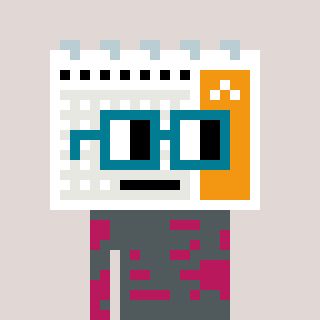
a pixel art character with square dark green glasses, a calendar-shaped head and a darkpink-colored body on a warm background